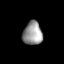
Tissue: lung
Cell type: Others
Senescence score: 0.2066
Nuclear area (px): 444
Mean DAPI intensity: 151.82